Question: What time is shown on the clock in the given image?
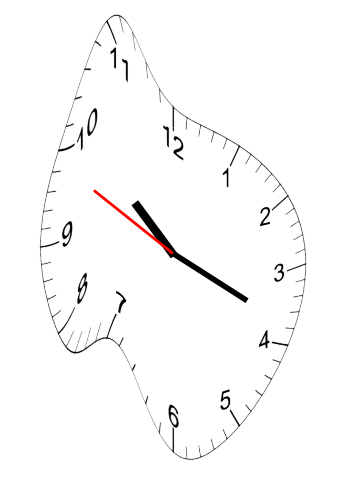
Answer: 10:18:49